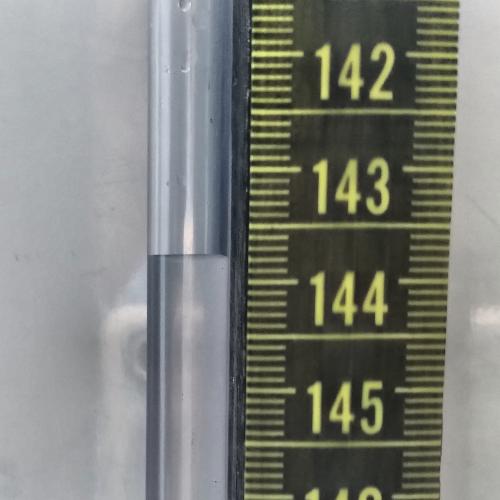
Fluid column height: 143.8 cm